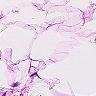
Metastatic tissue present: no